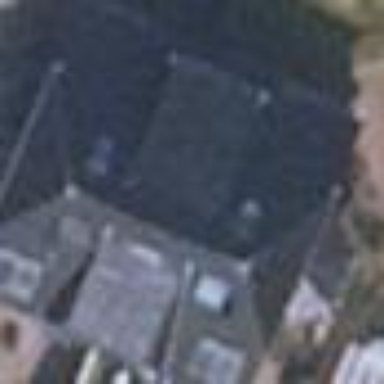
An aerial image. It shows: Building with hipped roof shape.